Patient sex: F
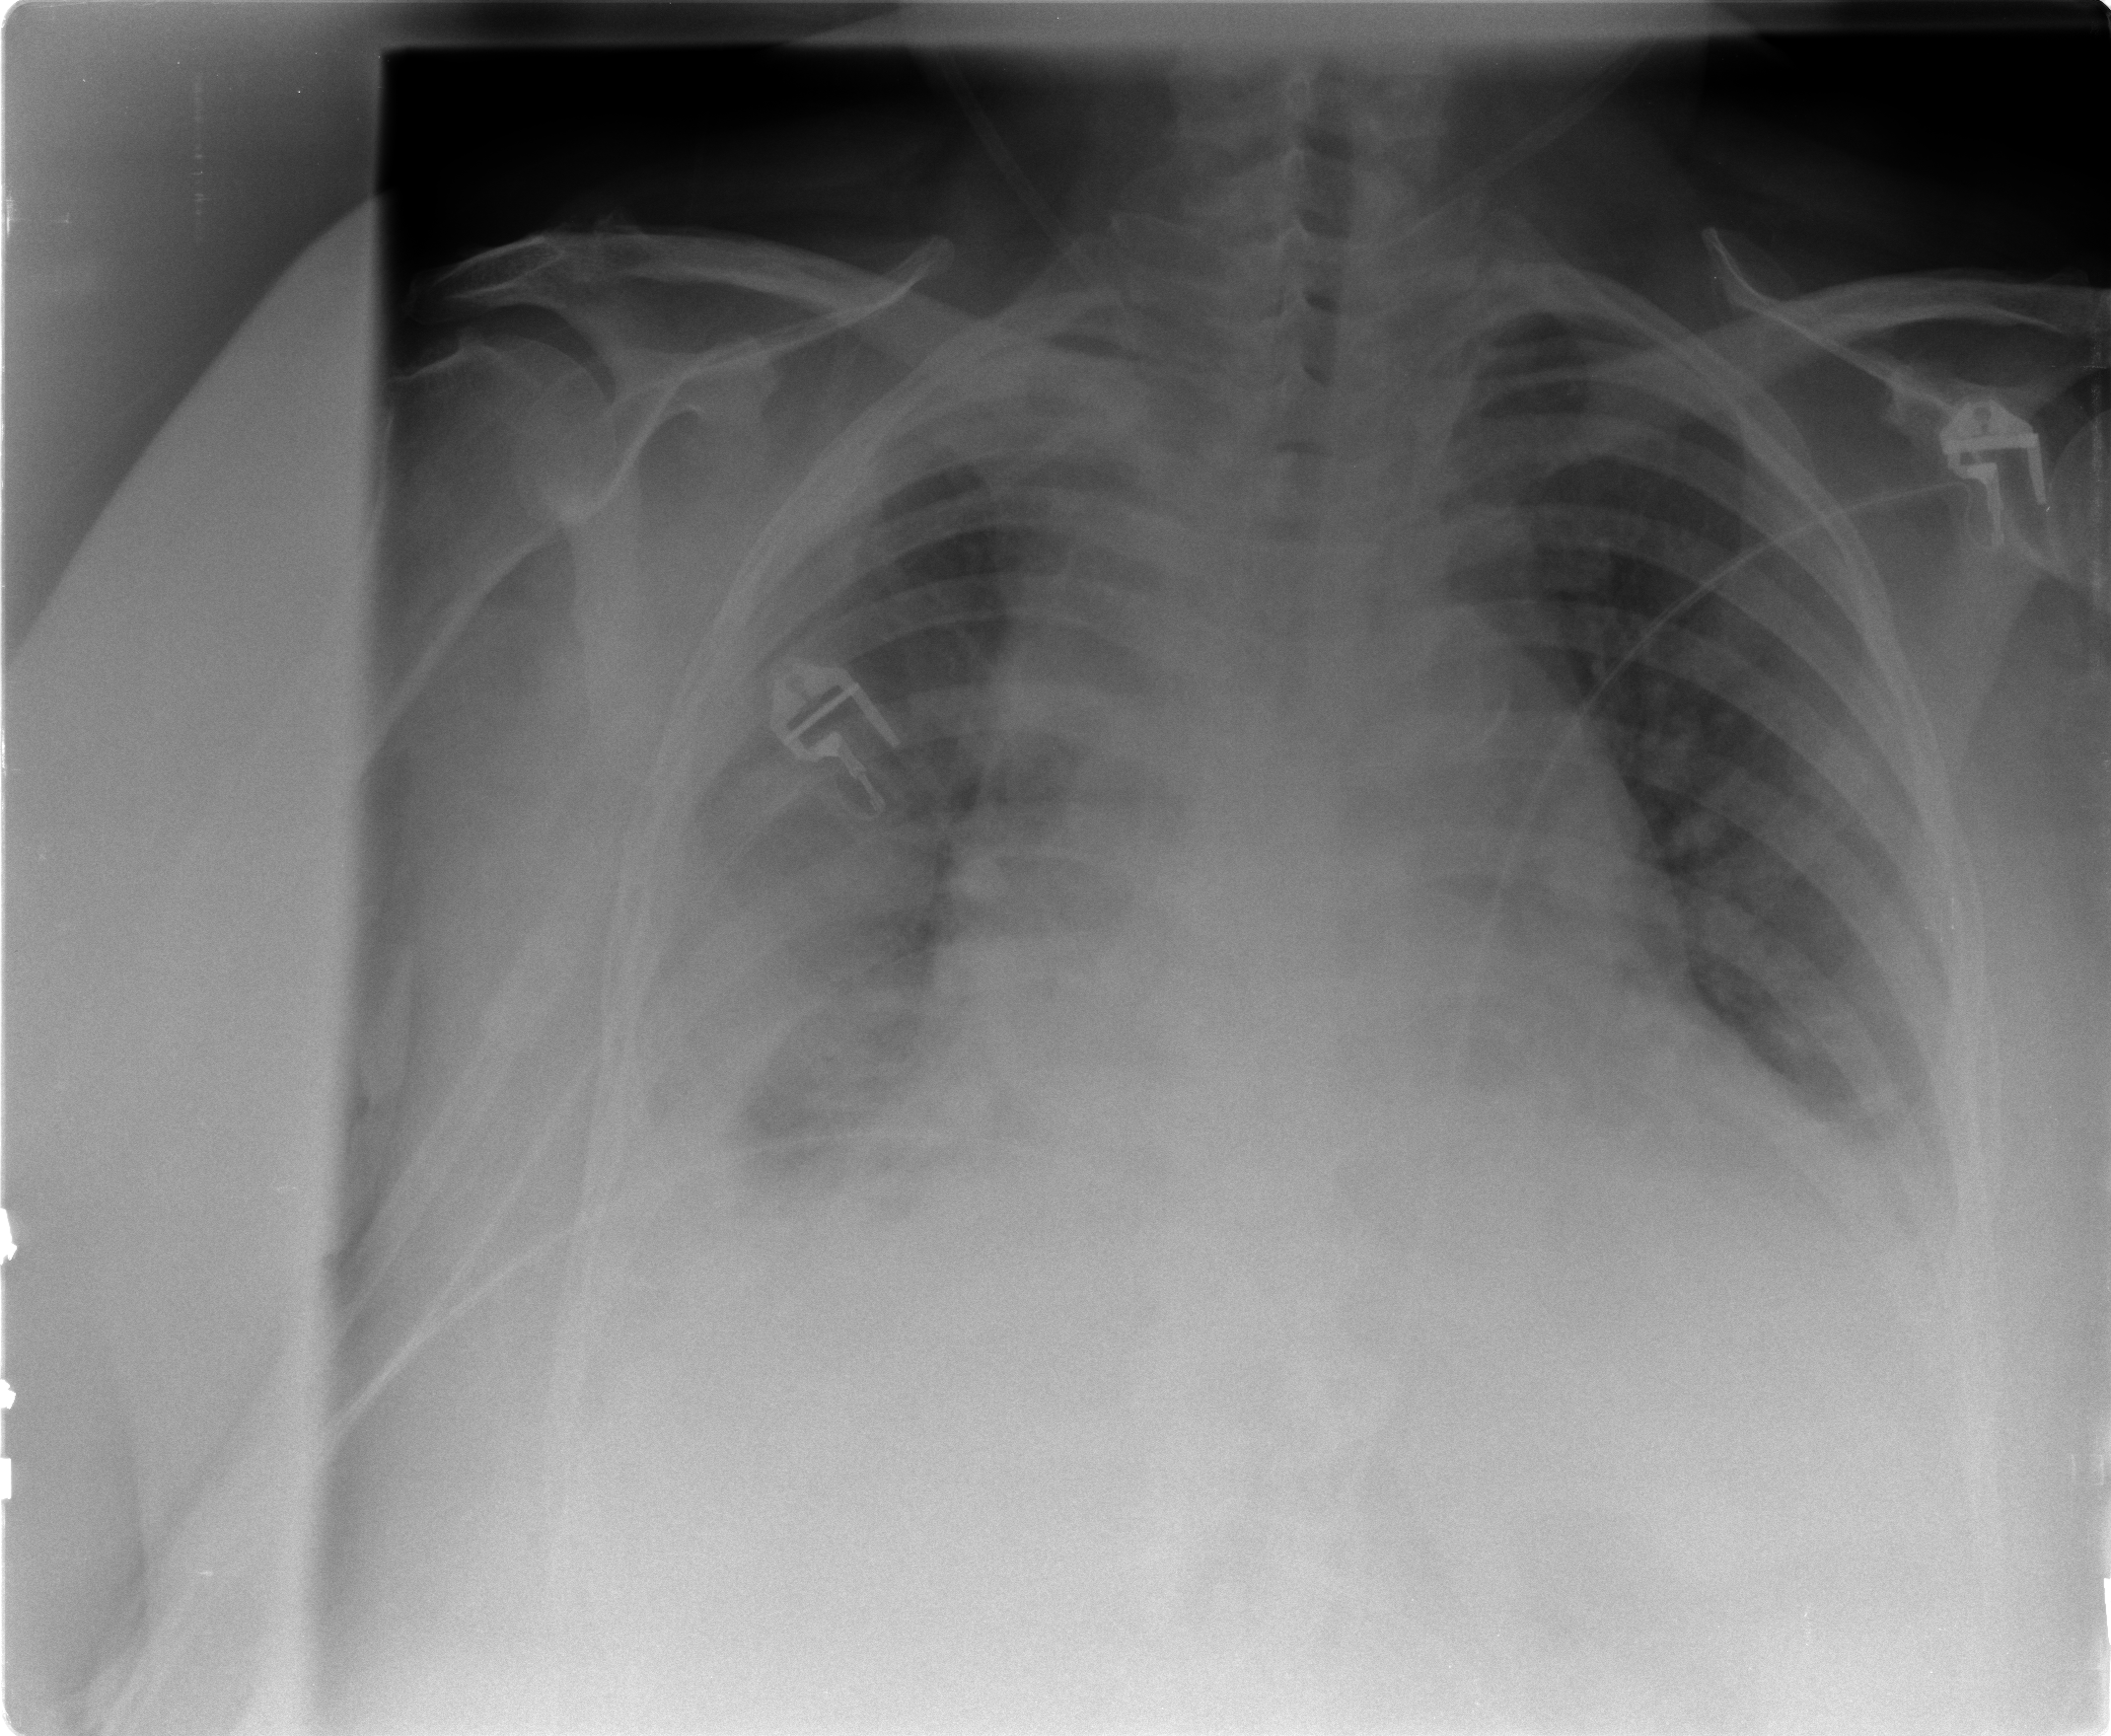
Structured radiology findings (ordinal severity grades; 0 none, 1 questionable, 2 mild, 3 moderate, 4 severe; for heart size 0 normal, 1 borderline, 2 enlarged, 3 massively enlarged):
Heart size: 2
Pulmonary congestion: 2
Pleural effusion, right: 3
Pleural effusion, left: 2
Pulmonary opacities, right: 2
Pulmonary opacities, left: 0
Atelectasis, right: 3
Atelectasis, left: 2